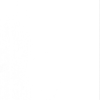
Label: dusty